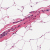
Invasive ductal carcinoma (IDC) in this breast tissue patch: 0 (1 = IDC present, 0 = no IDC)